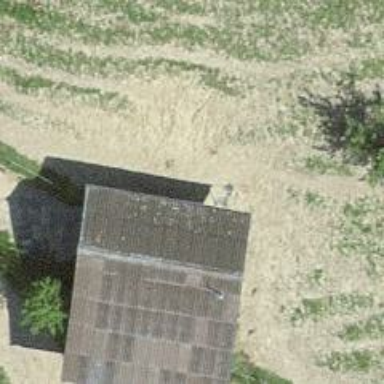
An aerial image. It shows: Shed building.